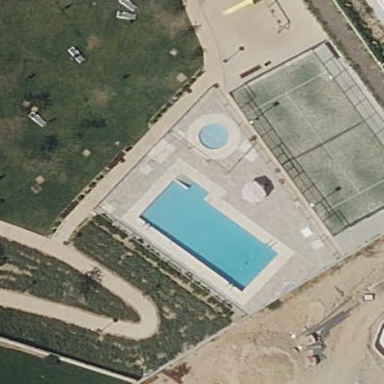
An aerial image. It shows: Swimming pool located in leisure land.